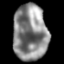
Tissue: lung
Cell type: Epithelial cells
Senescence score: 0.2306
Nuclear area (px): 1884
Mean DAPI intensity: 136.231